Interaction volume radius: 5 \u00c5
Interaction volume height: 25 \u00c5
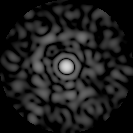
Disorder parameter: 0.8605